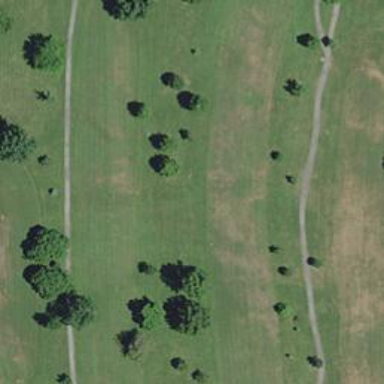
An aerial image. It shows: Golf hole.